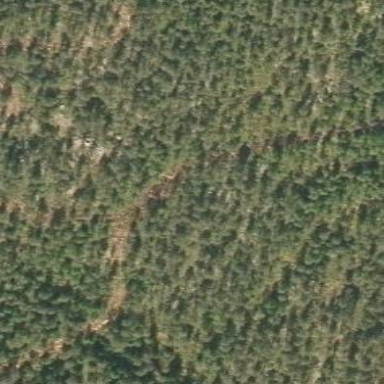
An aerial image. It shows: Woodland with needle-leaved trees.